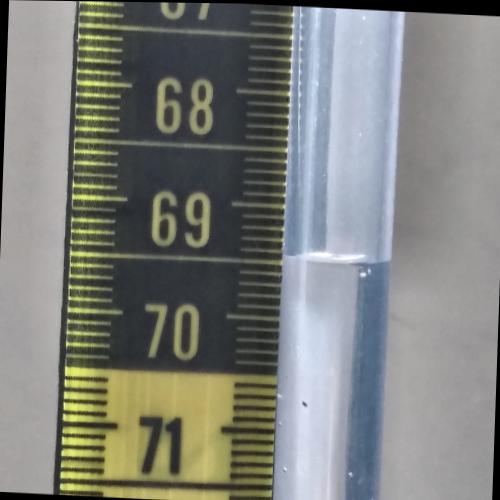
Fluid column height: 69.4 cm